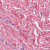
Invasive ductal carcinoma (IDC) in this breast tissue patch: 0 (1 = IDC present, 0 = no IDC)